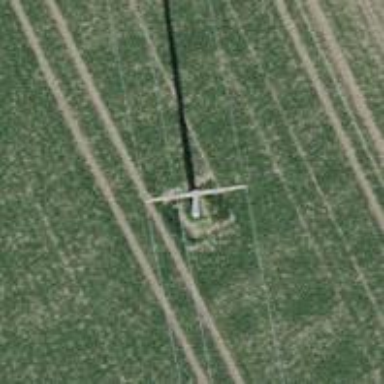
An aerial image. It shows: Power pole.